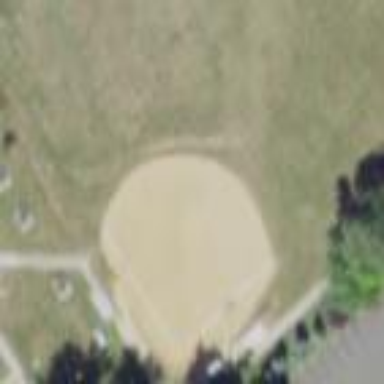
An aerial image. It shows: Softball pitch for leisure sports.